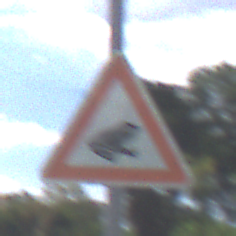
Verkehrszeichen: AmphibienwanderungLinks
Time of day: Midday
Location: Outdoor (Nature)
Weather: PartlyCloudy
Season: NotSpecified
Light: Natural